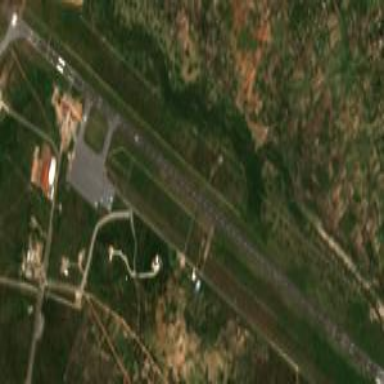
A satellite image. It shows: Runway in airport area.